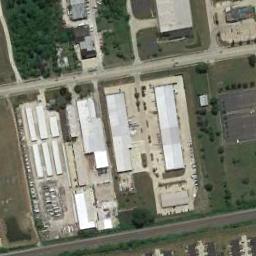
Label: industrial_area